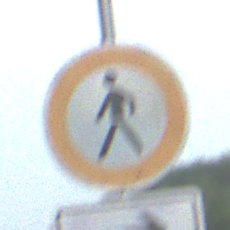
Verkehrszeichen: VerbotFussgaenger
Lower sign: RichtungsangabeDurchPfeile5
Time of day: Midday
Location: Roofed (Beach)
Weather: Overcast
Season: NotSpecified
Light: Natural